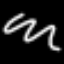
Label: squiggle